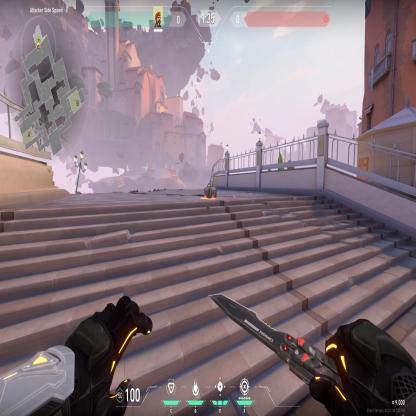
Label: dropped spike